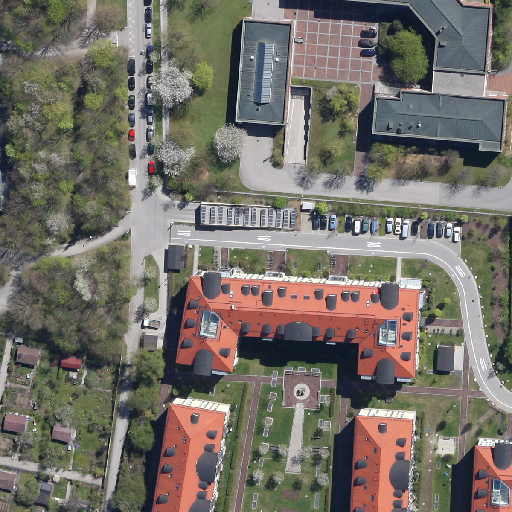
Referring expression: van in the parking area